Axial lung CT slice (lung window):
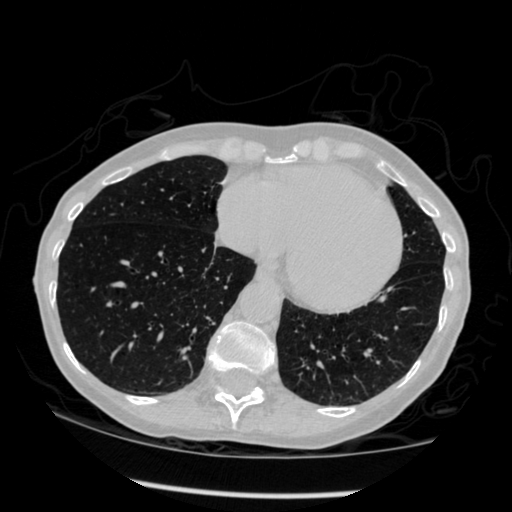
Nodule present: no